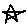
Label: star